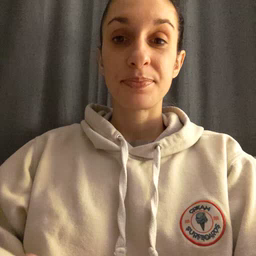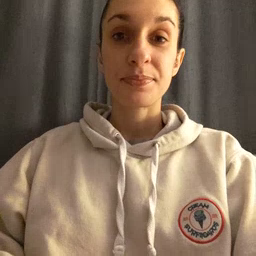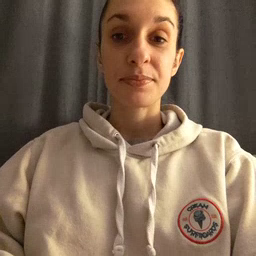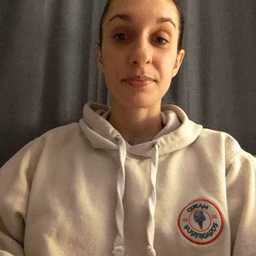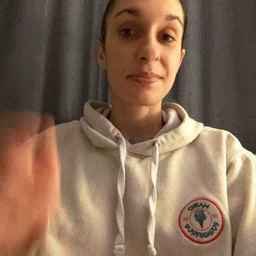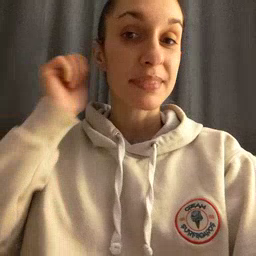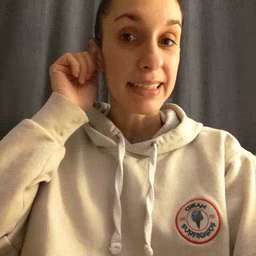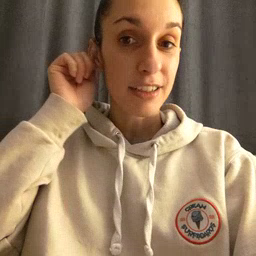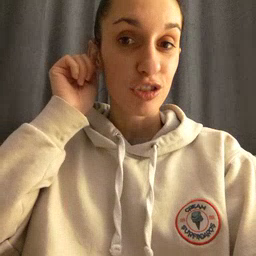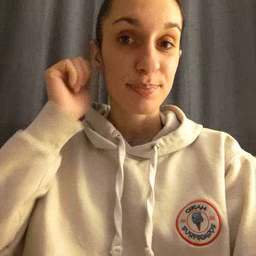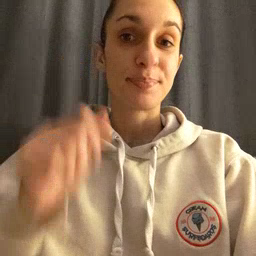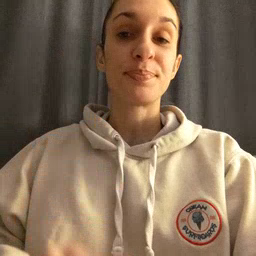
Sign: ear